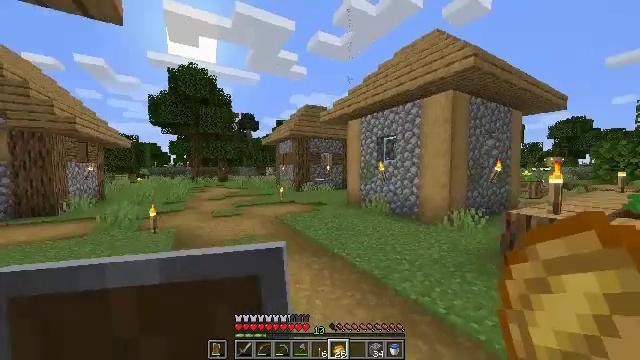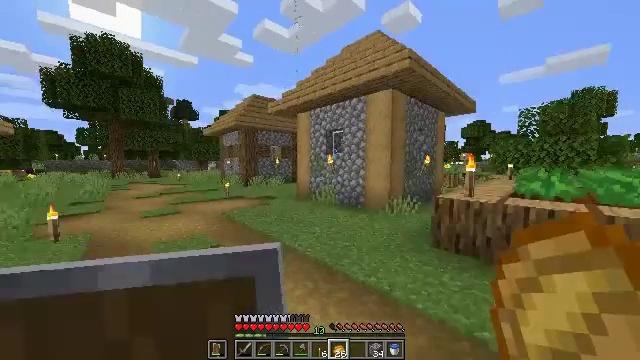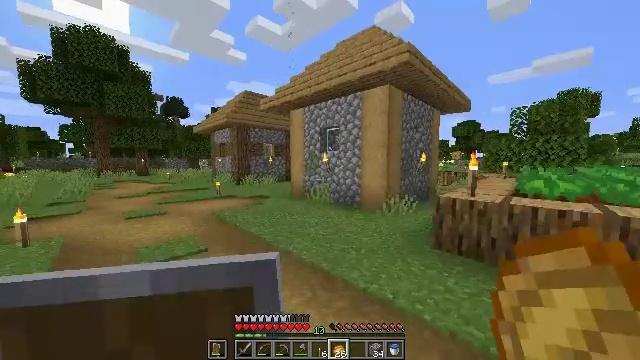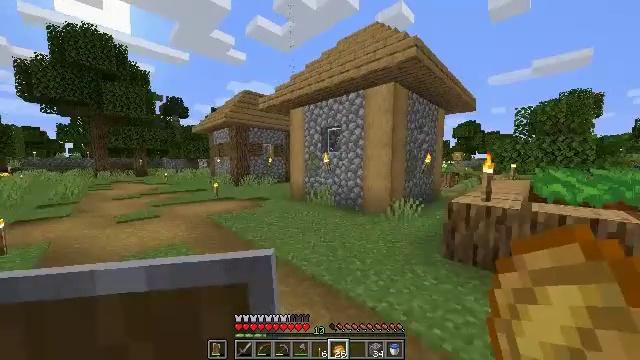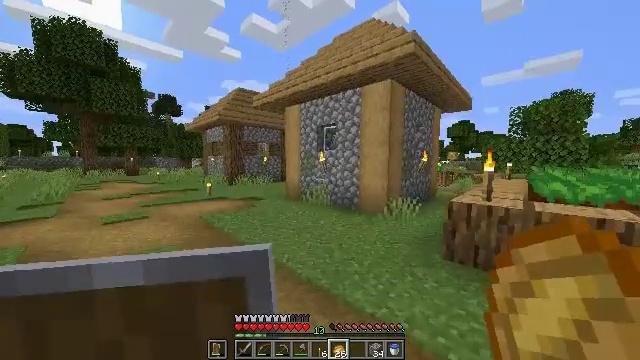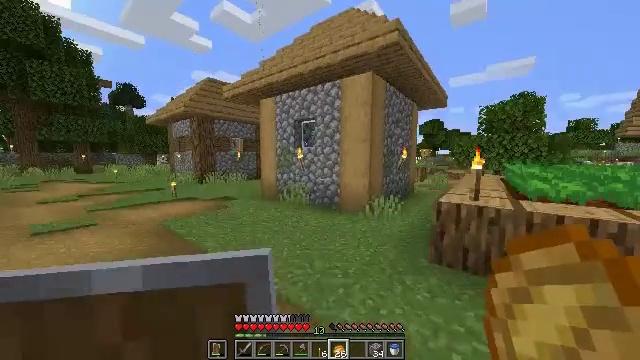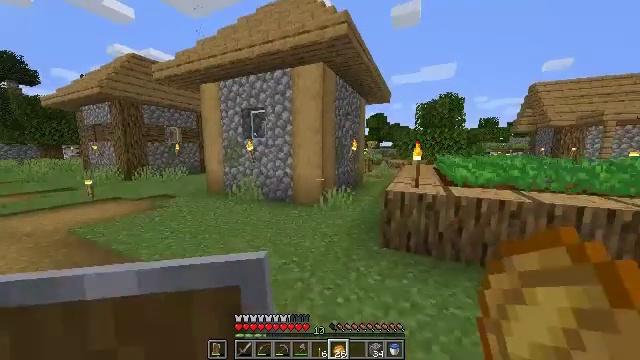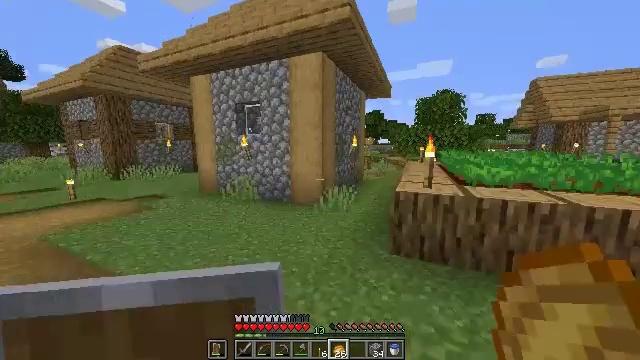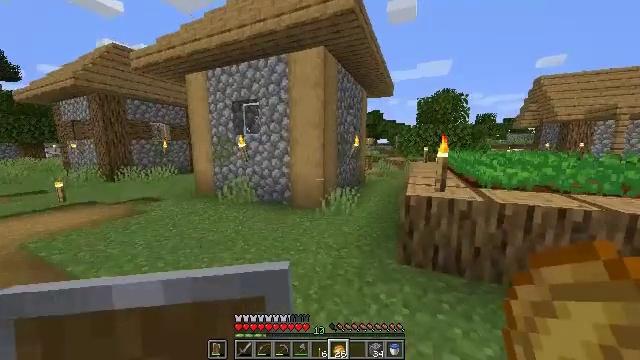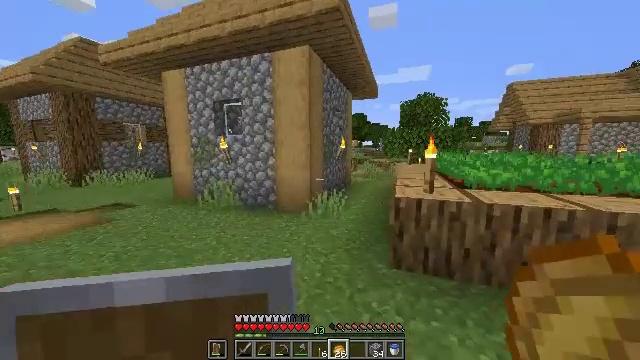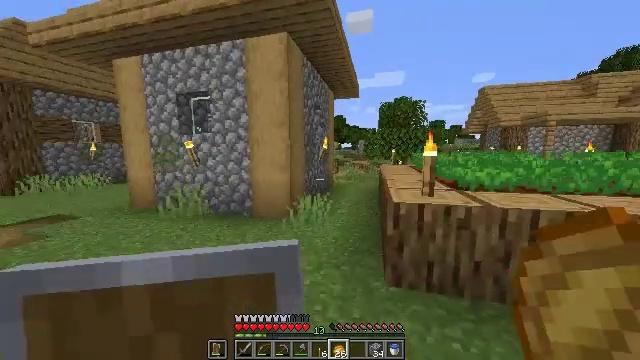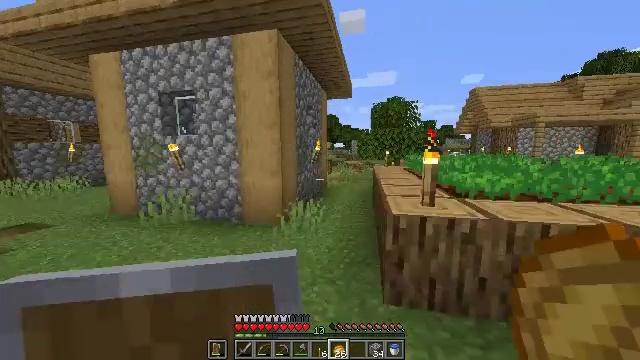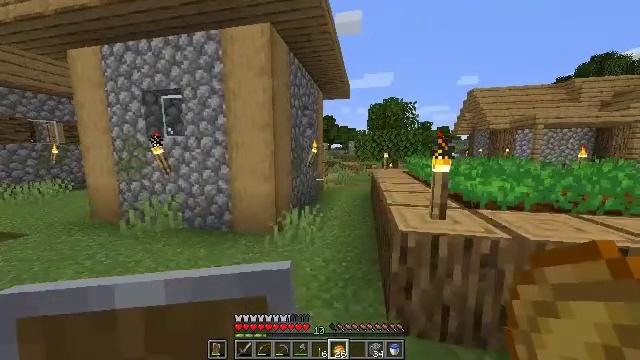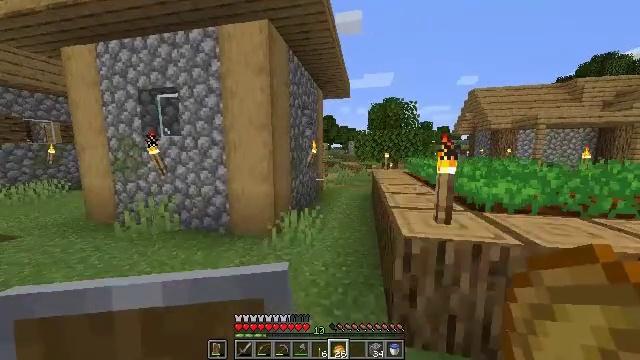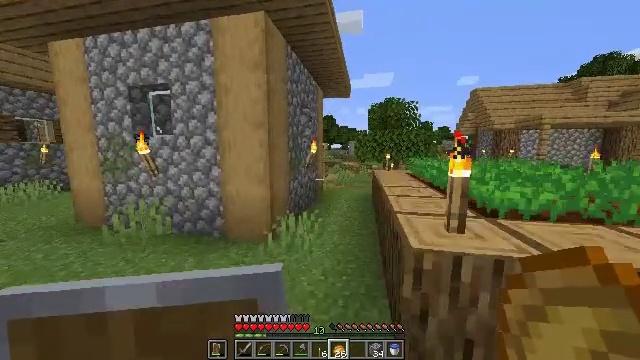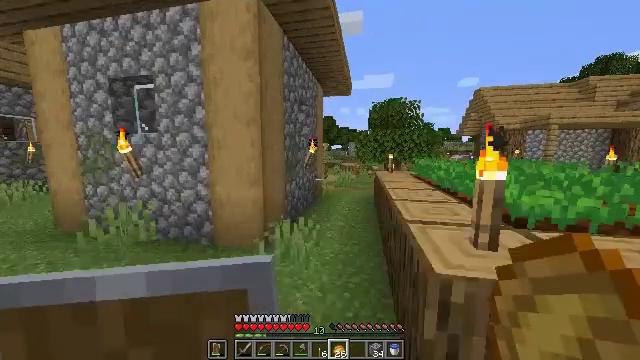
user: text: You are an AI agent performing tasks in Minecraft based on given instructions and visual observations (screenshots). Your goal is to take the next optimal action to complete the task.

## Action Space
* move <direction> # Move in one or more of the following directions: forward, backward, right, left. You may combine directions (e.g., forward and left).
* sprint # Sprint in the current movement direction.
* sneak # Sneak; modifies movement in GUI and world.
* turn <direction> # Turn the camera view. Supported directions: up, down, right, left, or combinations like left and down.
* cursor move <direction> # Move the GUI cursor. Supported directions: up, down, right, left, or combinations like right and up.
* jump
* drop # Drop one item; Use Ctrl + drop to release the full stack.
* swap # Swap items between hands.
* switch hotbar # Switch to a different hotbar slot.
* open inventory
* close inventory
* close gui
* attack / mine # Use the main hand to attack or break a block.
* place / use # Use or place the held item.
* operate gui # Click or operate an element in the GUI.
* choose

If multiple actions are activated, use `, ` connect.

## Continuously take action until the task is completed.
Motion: motion action
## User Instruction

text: Reuse the anvil by mining it.
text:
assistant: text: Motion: move forward, turn right and down
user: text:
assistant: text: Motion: move forward, turn right
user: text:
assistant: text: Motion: move forward
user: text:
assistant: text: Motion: move forward, turn right
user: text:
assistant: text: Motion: move forward, turn right
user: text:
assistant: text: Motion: move forward, turn right and down
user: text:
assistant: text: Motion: move forward
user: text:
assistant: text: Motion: move forward
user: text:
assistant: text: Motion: move forward, turn right
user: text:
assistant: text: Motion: move forward, turn right
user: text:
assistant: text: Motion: move forward, turn right
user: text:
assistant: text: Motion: move forward
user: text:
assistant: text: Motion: move forward
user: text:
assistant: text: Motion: move forward
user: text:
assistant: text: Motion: move forward
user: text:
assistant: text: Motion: move forward, sprint
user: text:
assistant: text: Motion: move forward, sprint, turn right
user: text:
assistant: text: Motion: move forward, sprint
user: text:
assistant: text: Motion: move forward
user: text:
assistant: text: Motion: move forward, sprint
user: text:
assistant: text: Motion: move forward, sprint
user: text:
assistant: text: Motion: move forward, turn right
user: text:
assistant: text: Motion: move forward, turn right
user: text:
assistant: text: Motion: move forward
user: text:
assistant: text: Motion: move forward, turn right
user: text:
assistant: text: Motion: move forward
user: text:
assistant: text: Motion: move forward, turn right
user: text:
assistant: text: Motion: move forward
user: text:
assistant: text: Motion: move forward
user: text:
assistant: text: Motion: move forward